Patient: sex M, age 64
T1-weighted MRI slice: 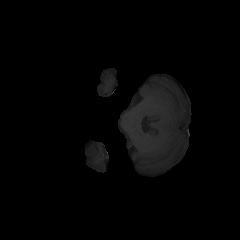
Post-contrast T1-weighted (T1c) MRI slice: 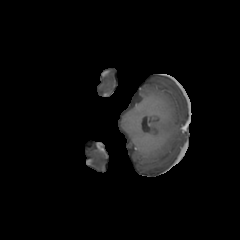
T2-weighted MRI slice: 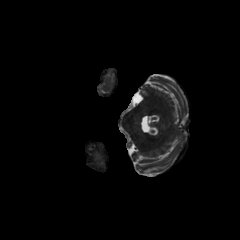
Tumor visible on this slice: no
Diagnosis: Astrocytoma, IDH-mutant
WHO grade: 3